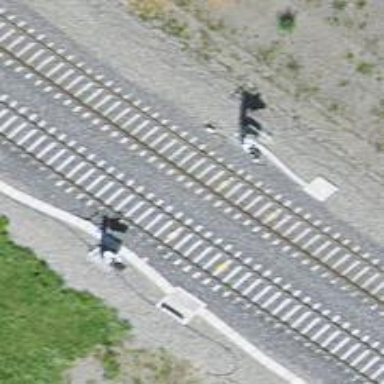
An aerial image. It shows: Railway line with electrified contact line. It runs along embankment with one track.